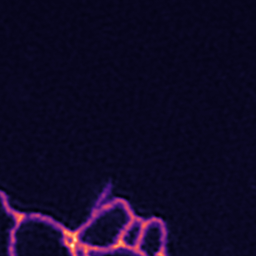
Label: Super-resolution ER image